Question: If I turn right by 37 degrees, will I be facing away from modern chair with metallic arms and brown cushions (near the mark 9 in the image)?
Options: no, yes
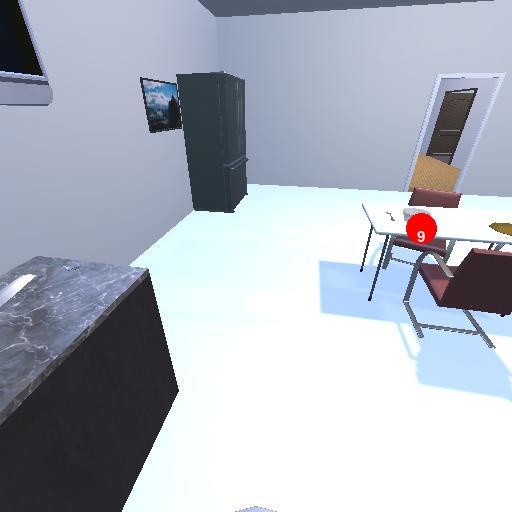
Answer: no